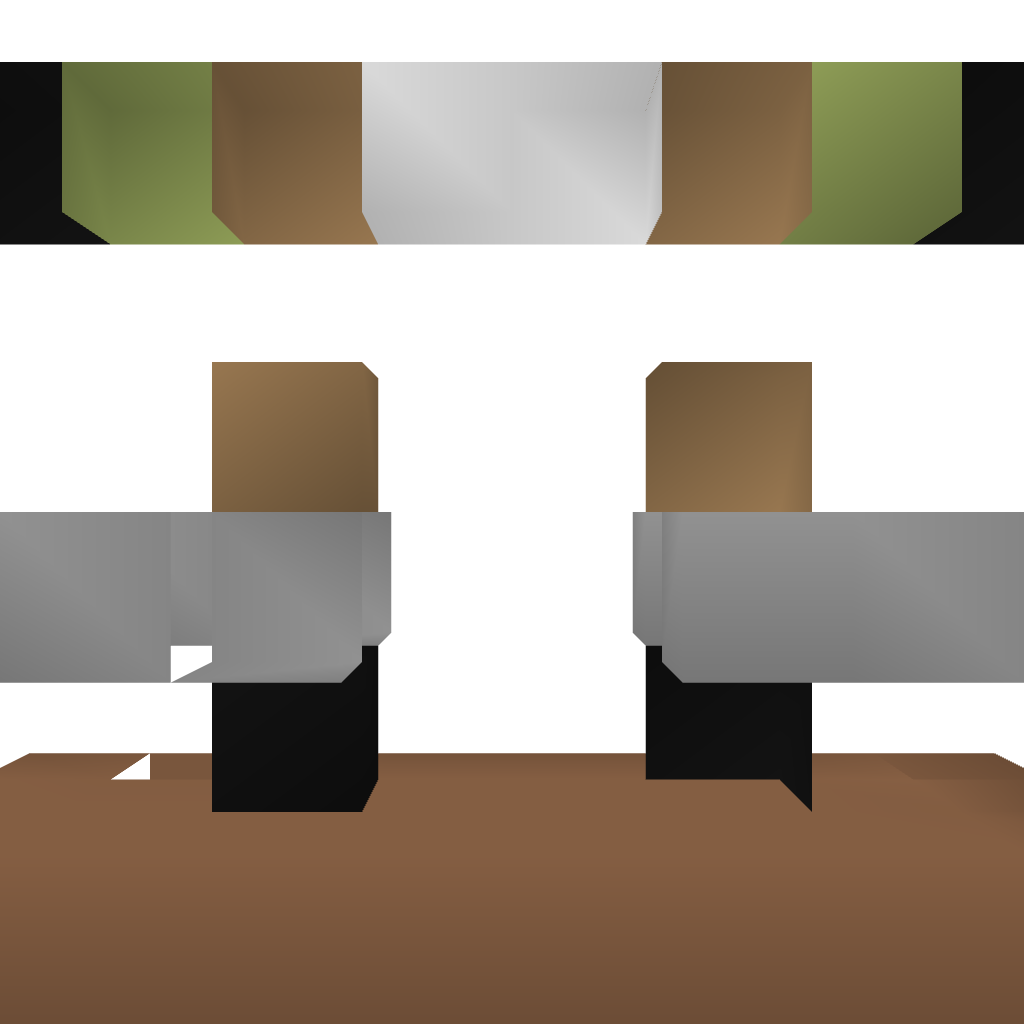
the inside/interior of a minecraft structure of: Compact Easy Piston Door